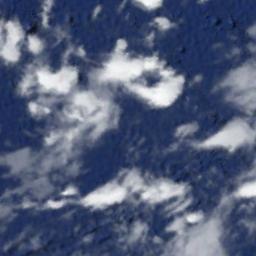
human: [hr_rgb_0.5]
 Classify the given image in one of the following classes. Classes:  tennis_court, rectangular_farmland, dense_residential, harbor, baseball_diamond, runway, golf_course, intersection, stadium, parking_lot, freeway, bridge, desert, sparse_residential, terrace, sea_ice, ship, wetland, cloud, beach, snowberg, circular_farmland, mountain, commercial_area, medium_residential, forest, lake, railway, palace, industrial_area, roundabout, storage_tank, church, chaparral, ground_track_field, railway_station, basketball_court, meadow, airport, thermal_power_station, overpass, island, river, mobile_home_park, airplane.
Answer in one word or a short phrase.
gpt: cloud